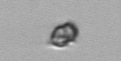
Label: Heterocapsa_rotundata